Field crop: tomato
Growth stage: 1
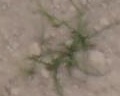
Species: cyperus